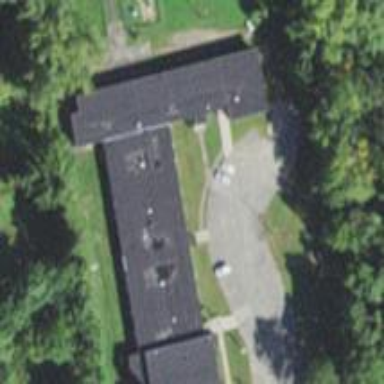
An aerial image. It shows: School building.